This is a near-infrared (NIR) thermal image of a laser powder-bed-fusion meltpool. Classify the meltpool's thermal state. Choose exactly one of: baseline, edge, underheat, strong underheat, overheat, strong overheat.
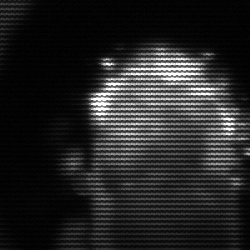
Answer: baseline